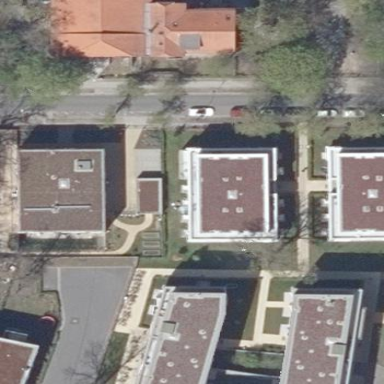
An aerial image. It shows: Apartment building with flat roof covered in grass.